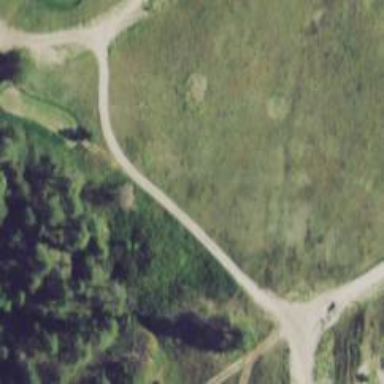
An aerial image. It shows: Footway that serves as golf path.